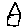
Label: house